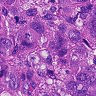
Metastatic tissue present: yes